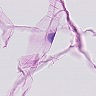
Metastatic tissue present: no